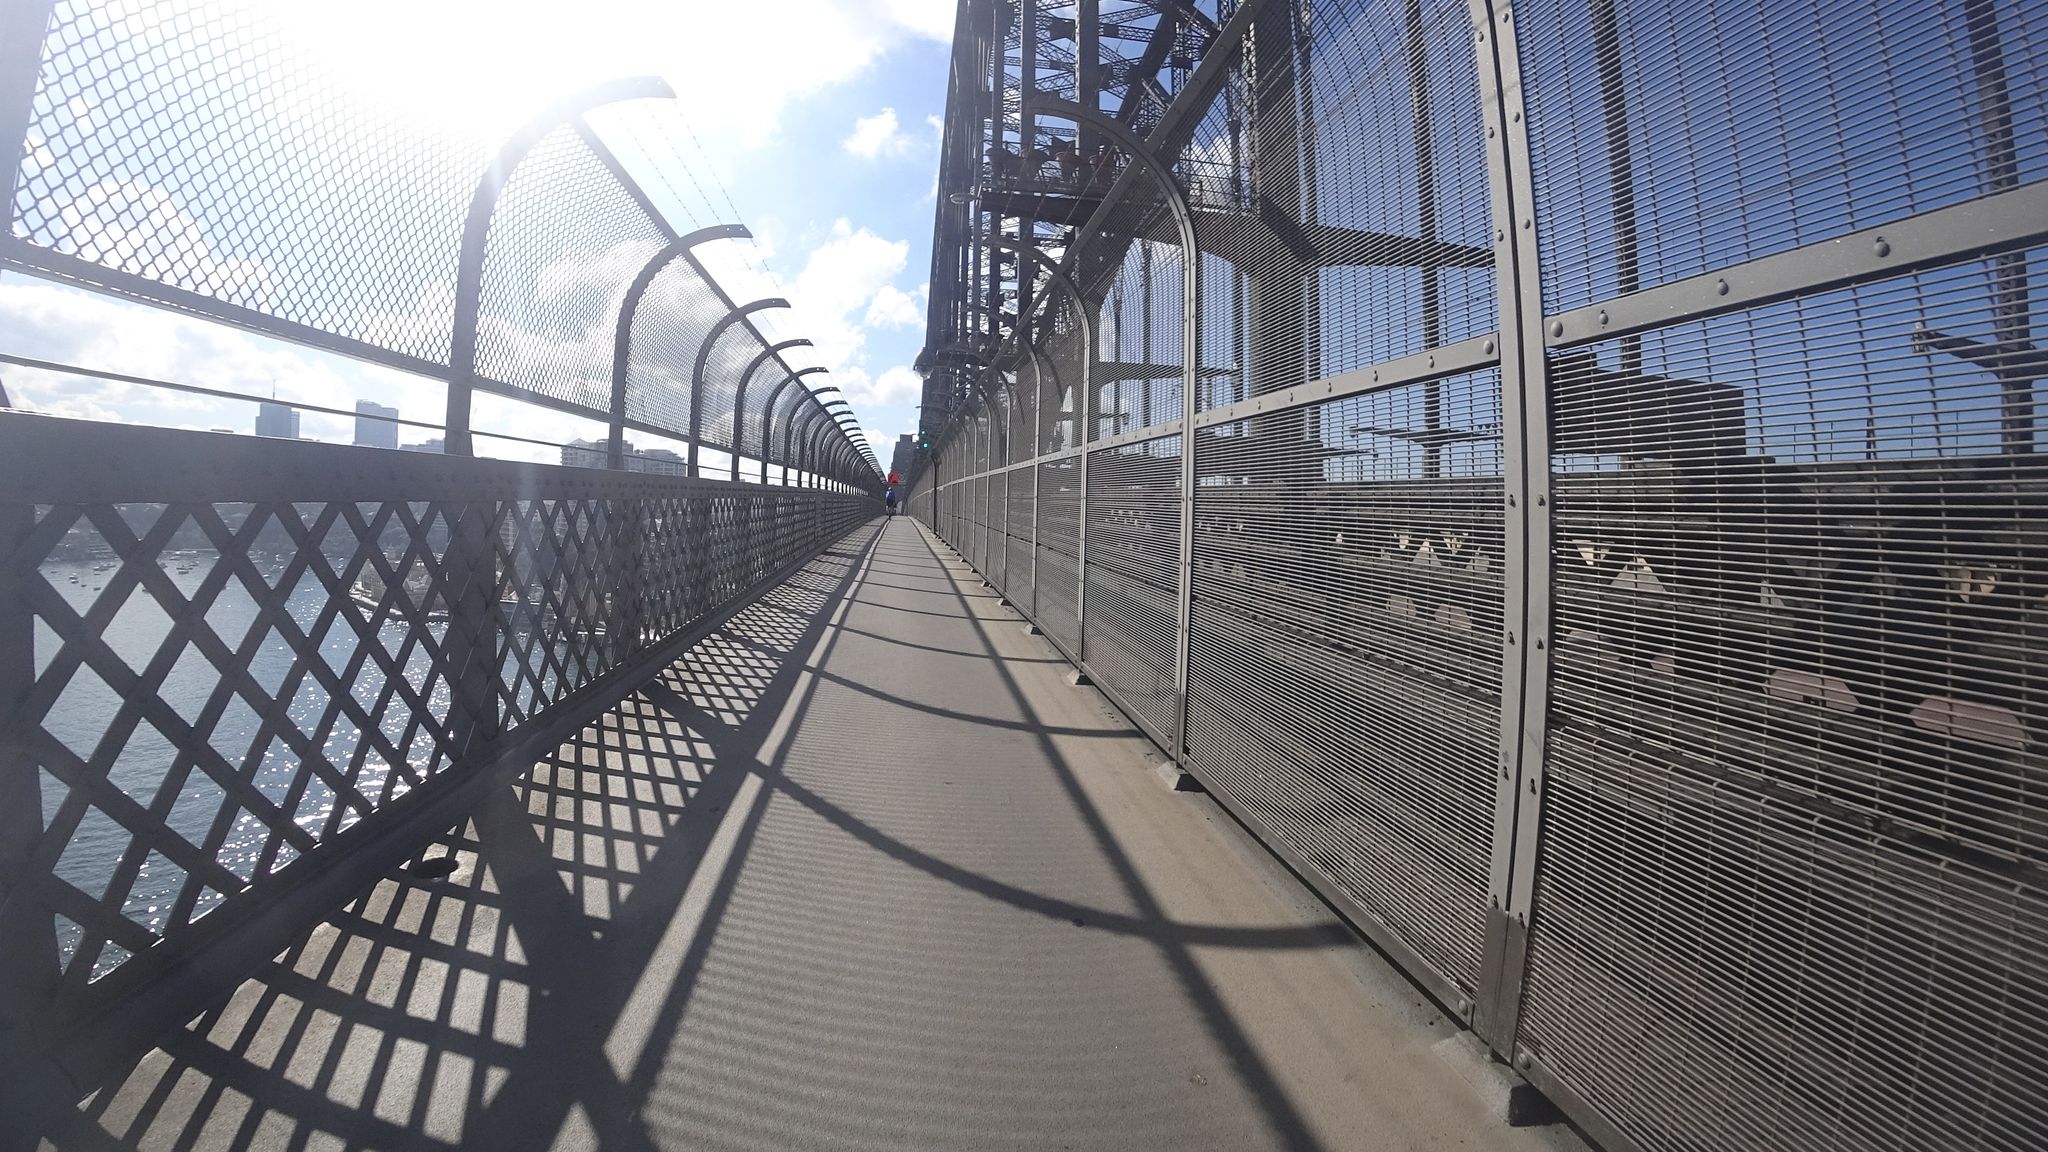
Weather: clear
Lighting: day
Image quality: good
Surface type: cycling surface
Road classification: steps, cycleway
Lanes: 4
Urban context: urban centre
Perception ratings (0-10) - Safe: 3.13, Lively: 2.85, Beautiful: 2.71, Boring: 1.6, Depressing: 4.38, Wealthy: 2.82